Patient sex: M
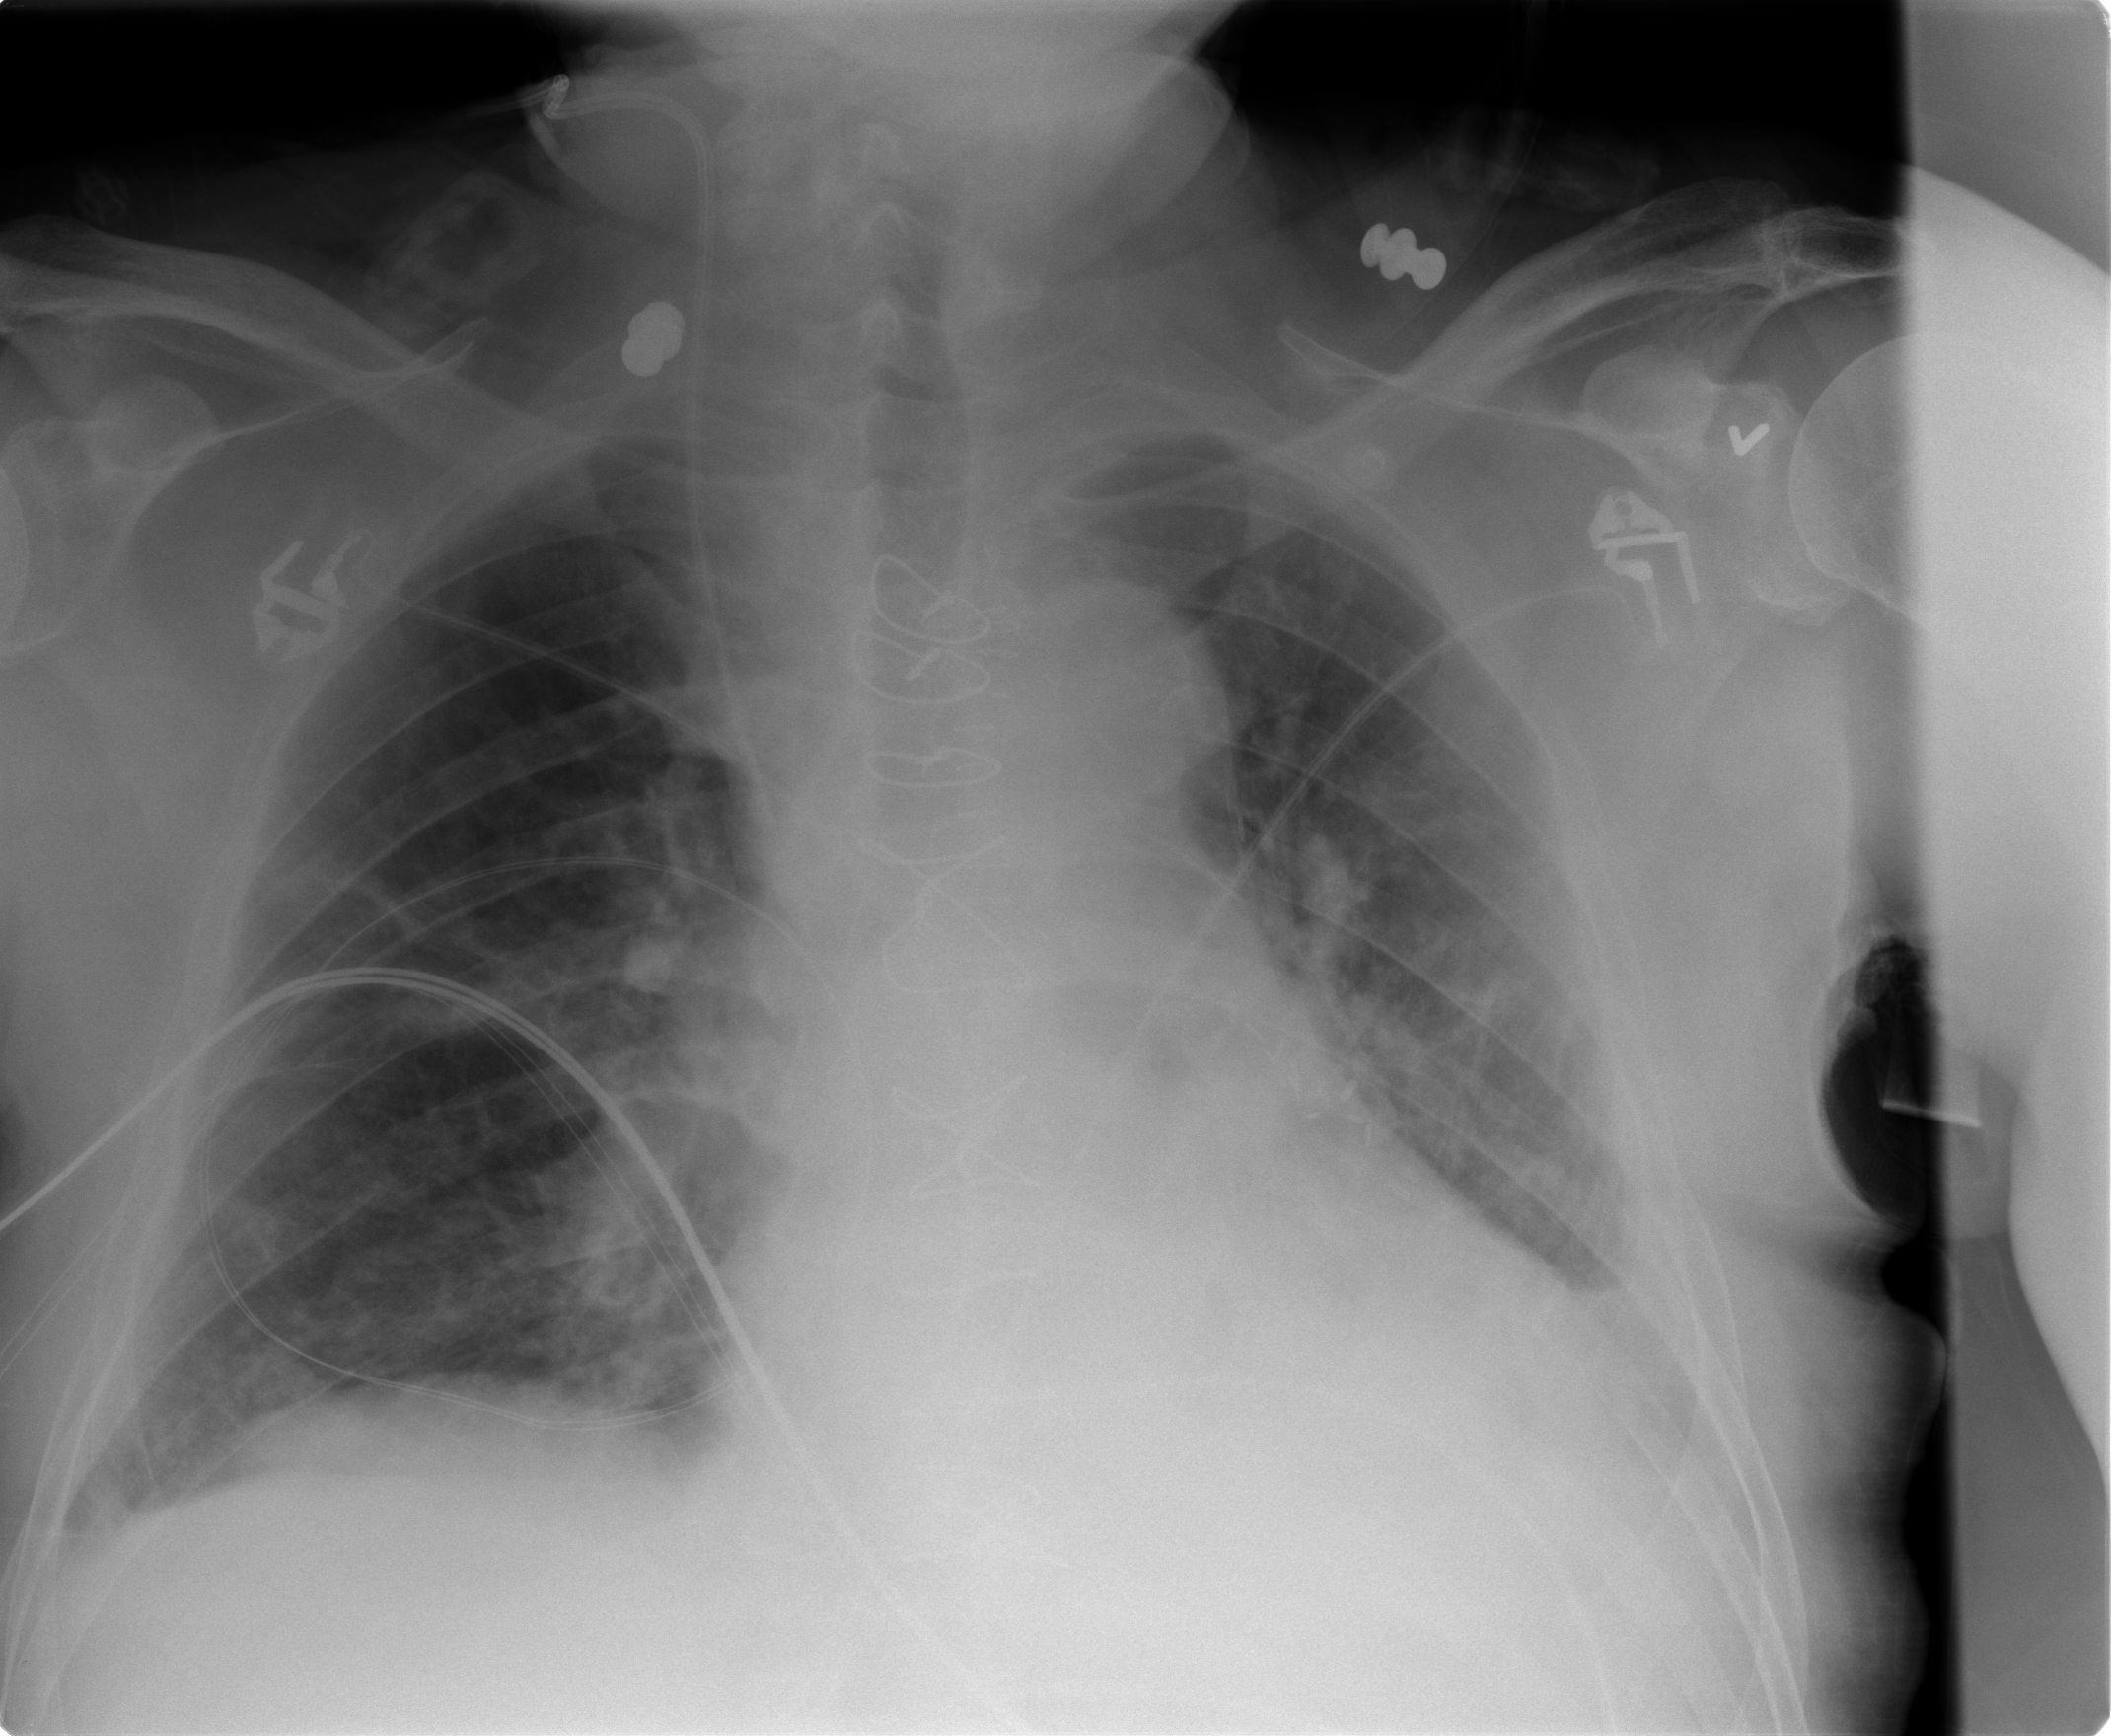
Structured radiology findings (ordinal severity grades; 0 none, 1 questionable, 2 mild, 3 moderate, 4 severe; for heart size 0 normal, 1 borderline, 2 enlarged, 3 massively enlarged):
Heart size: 2
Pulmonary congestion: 2
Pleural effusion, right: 1
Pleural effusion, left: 2
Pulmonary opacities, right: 2
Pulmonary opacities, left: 3
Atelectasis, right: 2
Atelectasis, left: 2